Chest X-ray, PA view. Patient: 54 years old, sex M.
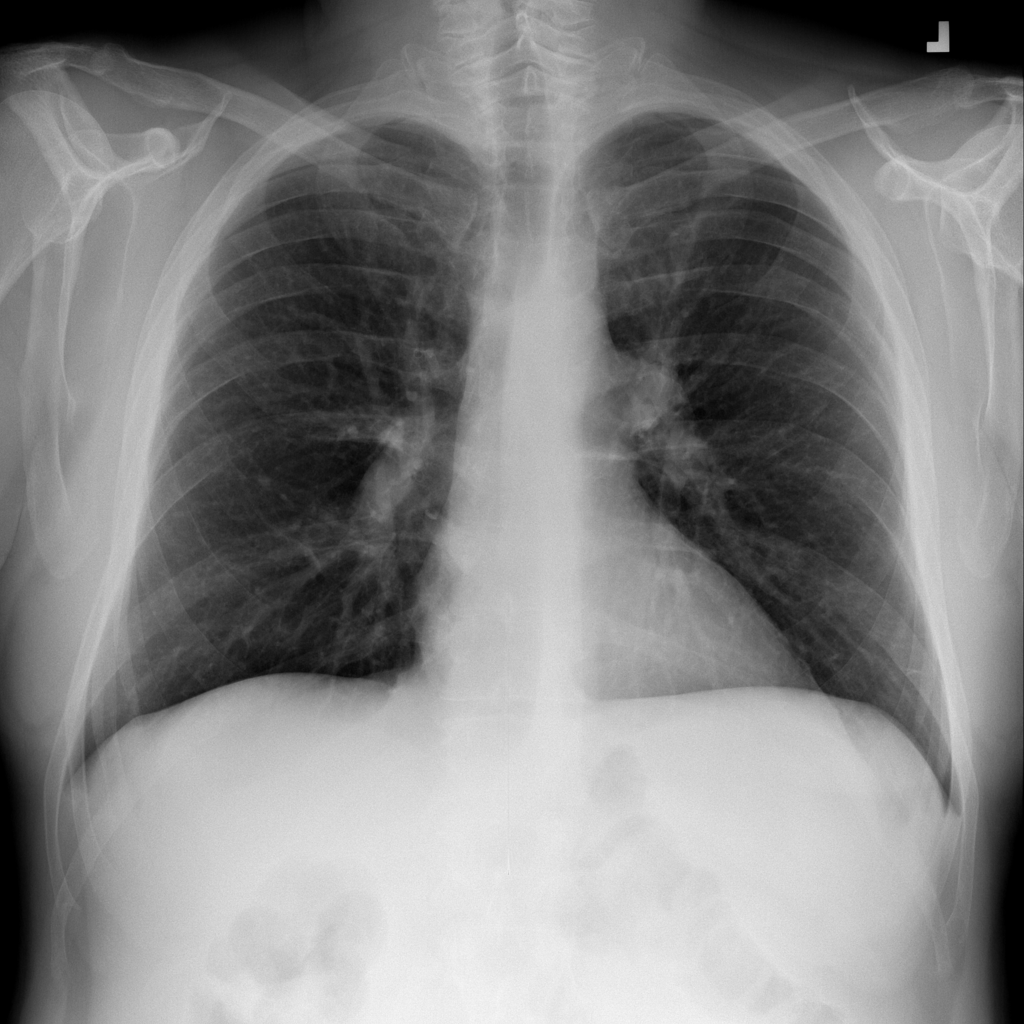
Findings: No Finding